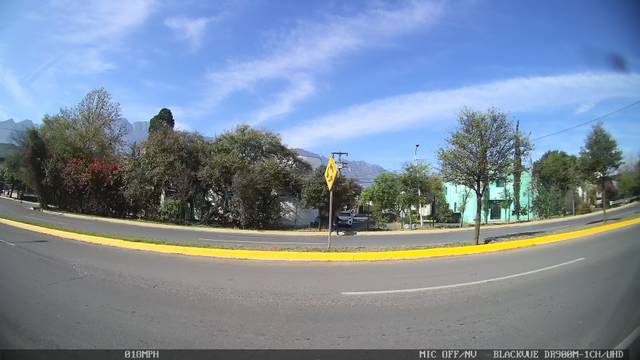
Region: Mexico
Coordinates: 25.644, -100.333